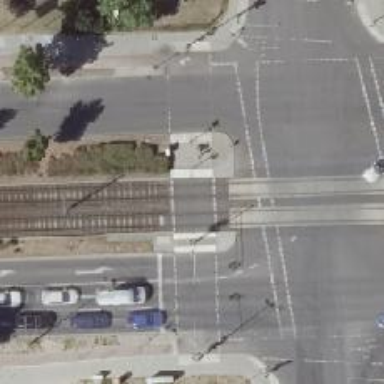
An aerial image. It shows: Tram crossing with traffic signals.